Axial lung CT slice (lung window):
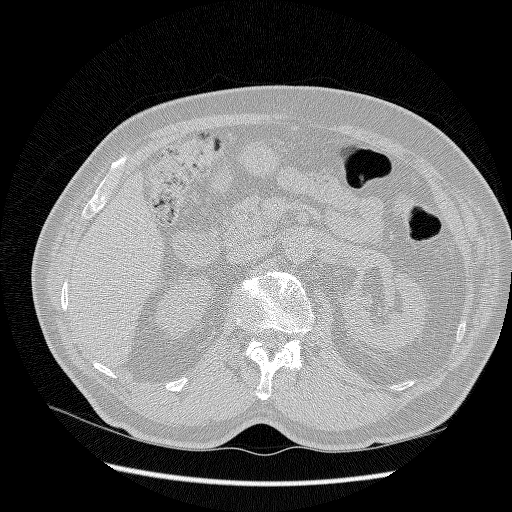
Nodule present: no